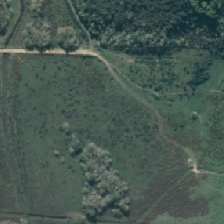
Land cover: herbaceous_freshwater_vege